Field crop: tomato
Growth stage: 1
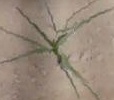
Species: cyperus